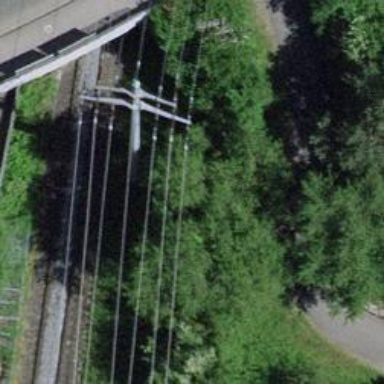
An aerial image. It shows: Power line is depicted.